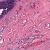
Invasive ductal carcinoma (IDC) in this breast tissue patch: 0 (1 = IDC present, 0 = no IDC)